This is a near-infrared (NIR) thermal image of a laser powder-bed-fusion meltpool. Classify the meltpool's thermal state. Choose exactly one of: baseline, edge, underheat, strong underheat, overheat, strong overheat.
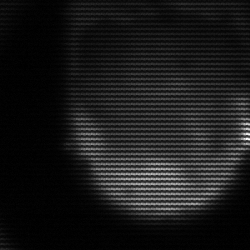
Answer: edge